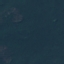
Label: Forest